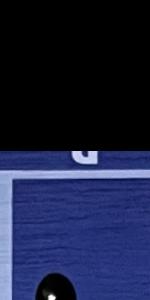
Label: Empty